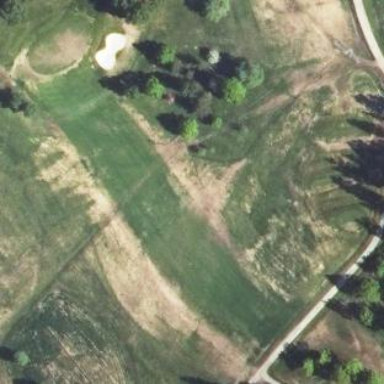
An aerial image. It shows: Grassy area designated as golf fairway.